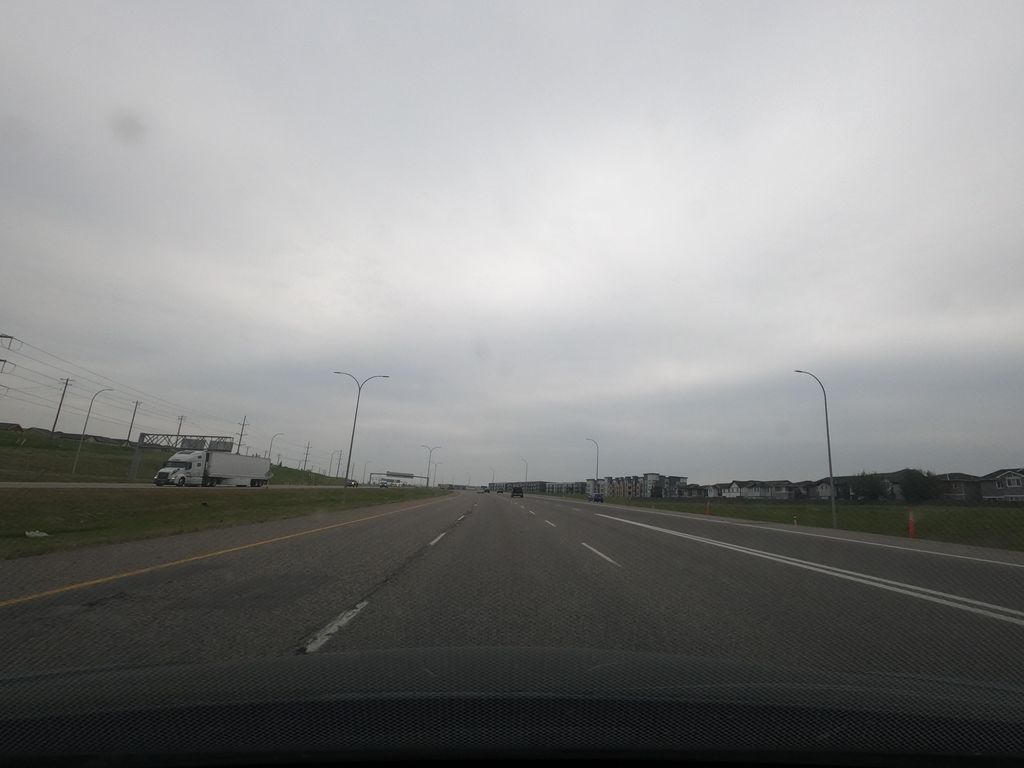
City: calgary